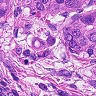
Metastatic tissue present: yes